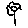
Label: flower